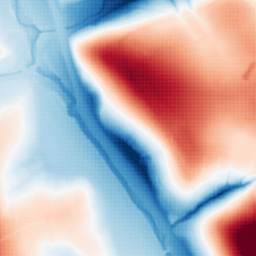
Category: classical
Decomposition family: gaussian_anisotropic
Decomposition parameters: sigma_x: 50
sigma_y: 50
Upsampling method: sinc_blackman
Upsampling parameters: scale: 2
kernel_size: 4
Upsampling scale: 2